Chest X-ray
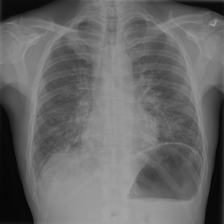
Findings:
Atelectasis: negative
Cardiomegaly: negative
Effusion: negative
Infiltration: positive
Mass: negative
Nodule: negative
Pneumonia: negative
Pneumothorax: negative
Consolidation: negative
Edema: negative
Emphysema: negative
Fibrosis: negative
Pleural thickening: negative
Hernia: negative